Question: I am launch an major update to my Application and was wondering If I could detect if the user doesn't update the Application to send an alert to the user, like in Chrome it displays an alert if you don't update the Application.
The Image:

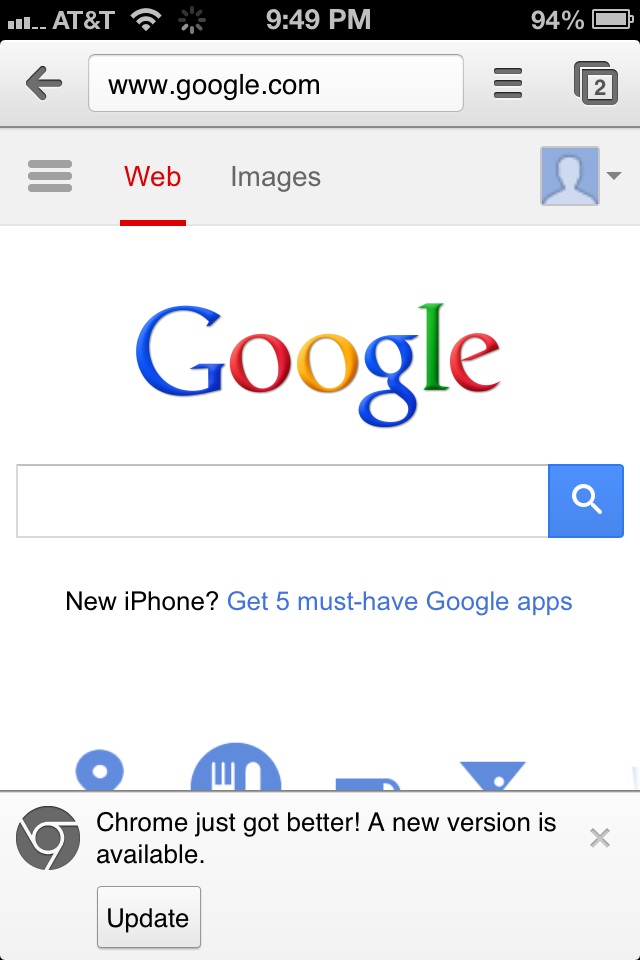
Answer: I think Chrome looks for a new released version on server and then displays the message. To inform your application about the update, try sending PUSH notifications to your application. Handle the information from the PUSH notification such that you can use it to check if the application is updated or not. Probably you can add a version number to your Message body.
Once you have a new version ready on App Store, send a PUSH notification to the devices registered for your app and that should tell the user that an update is available. Subsequently, you can use timer to check if the app is updated to latest version.
However, the primary requirement here is to have a web-server to store the APNS tokens of the devices interested in getting updates.